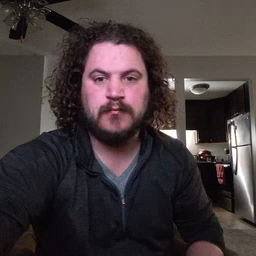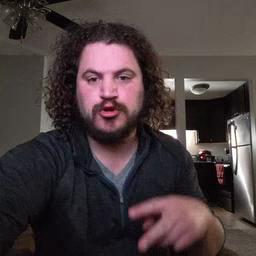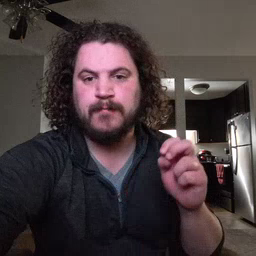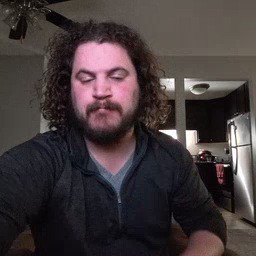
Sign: jump